Interaction volume radius: 5 \u00c5
Interaction volume height: 10 \u00c5
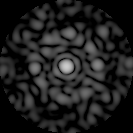
Disorder parameter: 0.9011